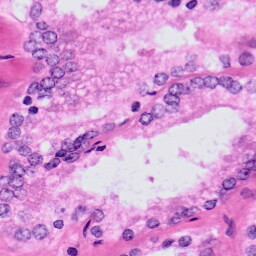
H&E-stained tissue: Prostate